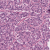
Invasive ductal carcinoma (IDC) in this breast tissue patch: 1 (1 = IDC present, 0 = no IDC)